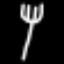
Label: fork